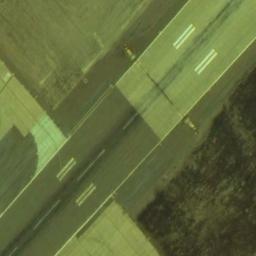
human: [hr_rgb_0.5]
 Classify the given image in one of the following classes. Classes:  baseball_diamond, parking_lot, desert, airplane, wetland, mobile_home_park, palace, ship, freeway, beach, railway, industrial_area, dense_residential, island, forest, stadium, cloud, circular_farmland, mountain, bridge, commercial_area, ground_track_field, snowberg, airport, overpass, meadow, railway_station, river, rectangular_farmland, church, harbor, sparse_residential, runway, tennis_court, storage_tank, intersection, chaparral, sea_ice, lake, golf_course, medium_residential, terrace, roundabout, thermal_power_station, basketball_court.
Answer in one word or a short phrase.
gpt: runway